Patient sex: F
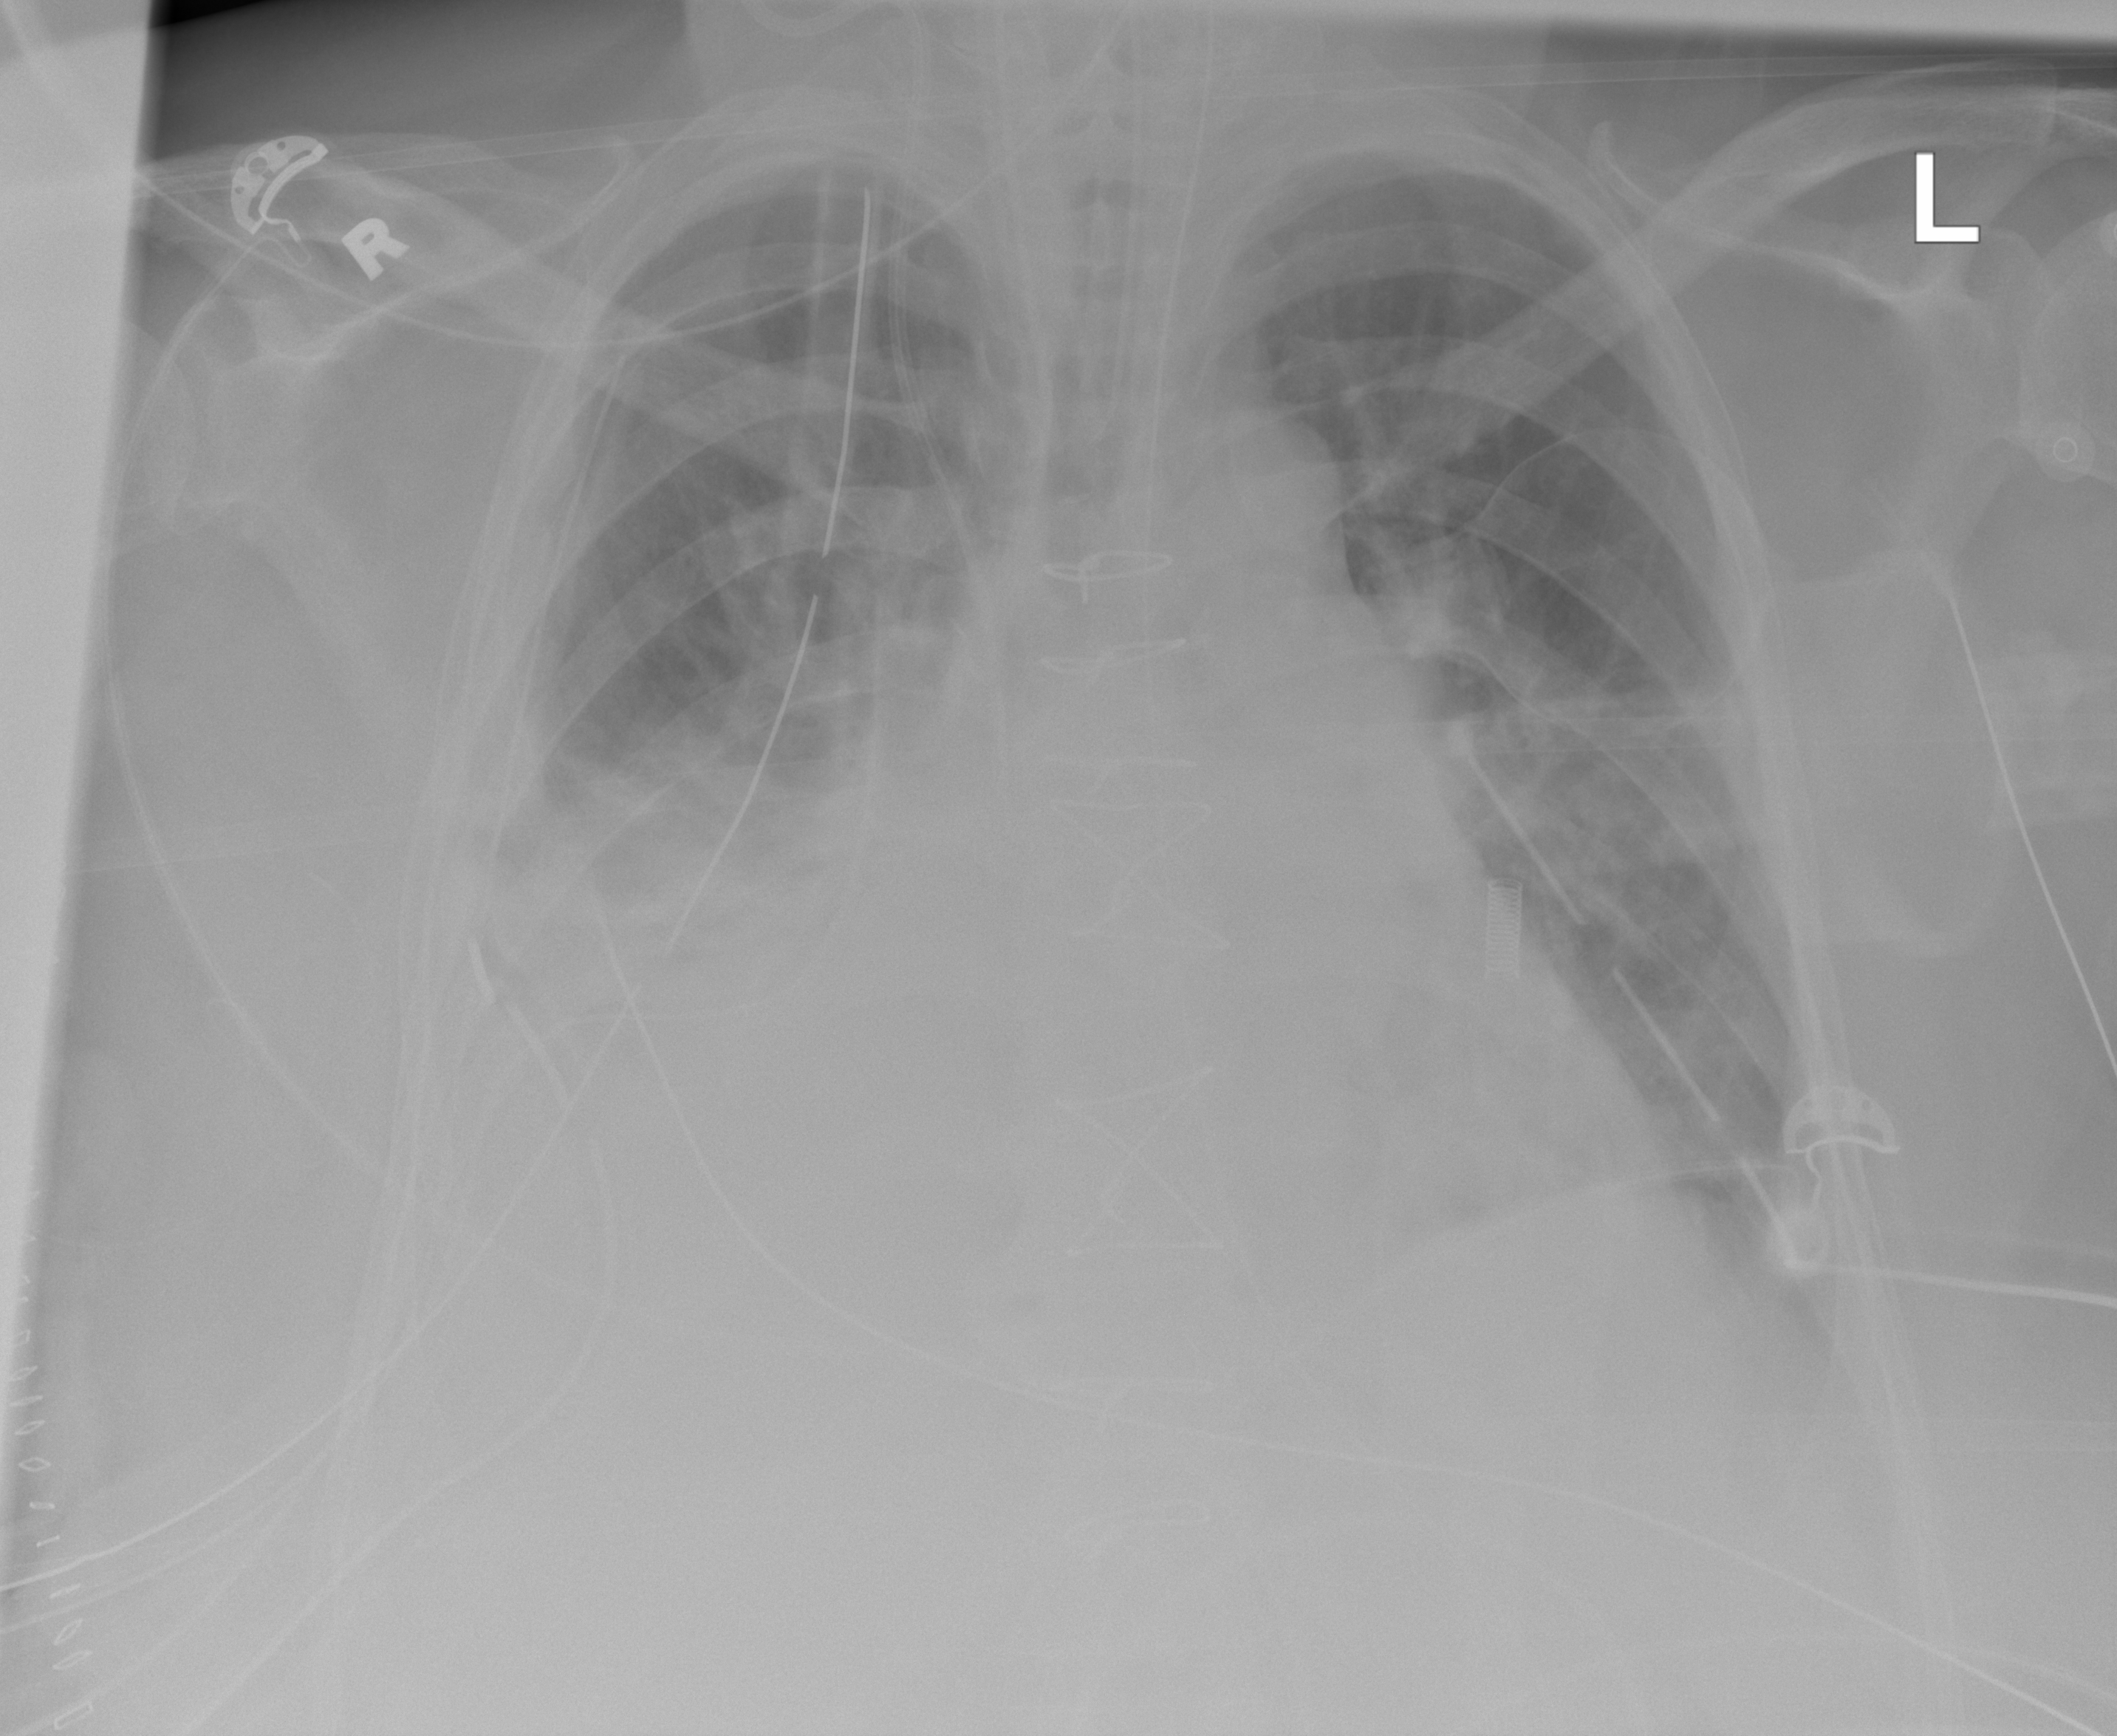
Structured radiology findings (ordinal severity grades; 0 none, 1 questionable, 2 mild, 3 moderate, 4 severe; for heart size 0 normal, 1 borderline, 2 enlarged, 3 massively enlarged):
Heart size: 2
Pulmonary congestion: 2
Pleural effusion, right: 2
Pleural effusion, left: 1
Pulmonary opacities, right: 0
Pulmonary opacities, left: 0
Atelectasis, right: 3
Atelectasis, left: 2